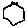
Label: hexagon